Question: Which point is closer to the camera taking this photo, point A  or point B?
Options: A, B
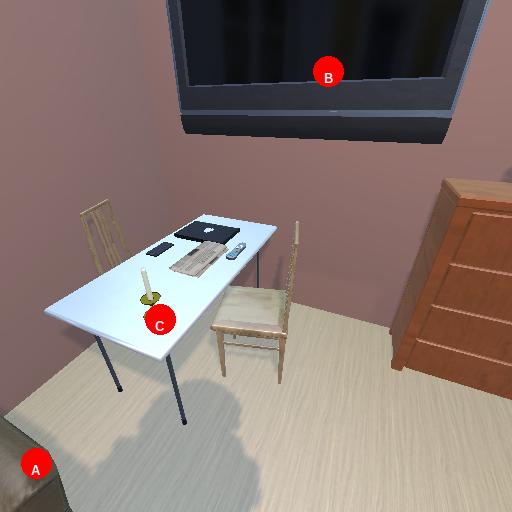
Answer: A